Question: I'm aware of the <URL>. However in my opinion these are both inferior to the below type of dialog:

This is more in line with the open file dialog, and gives access to the navigation pane (or whatever it is on the left).
I've seen it in a few programs (shown below is TortoiseHG), which makes me suspect that it a semi off-the-shelf component, and I'm just curious whether one is freely available. Unfortunately google-fu fails me and all I can find is the FolderBrowseDialog/Ex - so my question is, is there a pre-rolled version of this dialog box (if not in the .NET framework then elsewhere) that I can use?
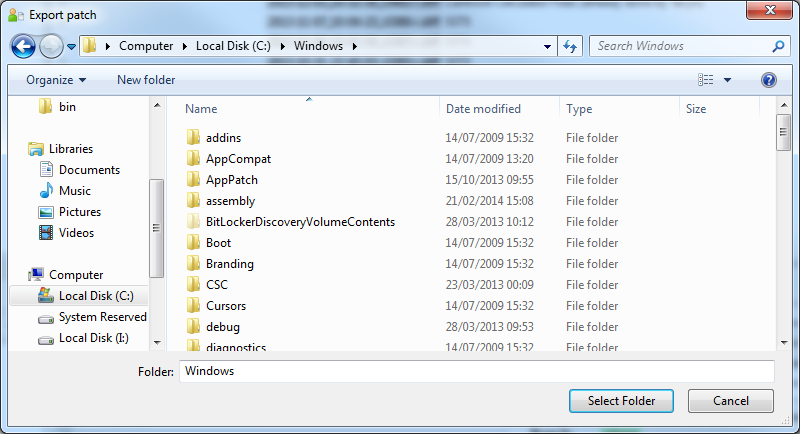
Answer: This is free and seems to provide customization options. Try this out.
<URL>
and <URL>